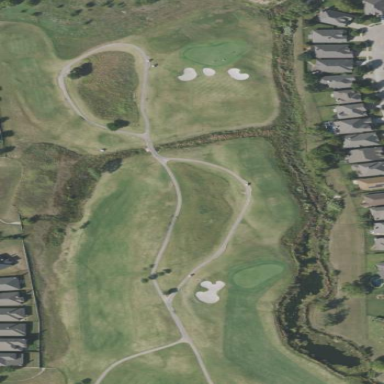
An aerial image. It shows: Area of rough grass used for golf.